Question: I have a situation like this:

I have layout like this:
'''
<LinearLayout
android:layout_width="match_parent"
android:layout_height="wrap_content"
android:orientation="horizontal" >
<RelativeLayout
android:layout_width="0dp"
android:layout_height="wrap_content"
android:layout_weight="0.6" >
<!-- using relativelayout I can match background size to content -->
<View
android:layout_width="wrap_content"
android:layout_height="wrap_content"
android:layout_alignBottom="@id/riderTable"
android:layout_alignLeft="@id/riderTable"
android:layout_alignRight="@id/riderTable"
android:layout_alignTop="@+id/riderTable"
android:background="@drawable/rider_opisowe" />
<TableLayout
android:id="@+id/riderTable"
android:layout_width="match_parent"
android:layout_height="wrap_content"
android:padding="2dp"
android:shrinkColumns="*" >
<TableRow
android:layout_width="match_parent"
android:layout_height="wrap_content" >
<!-- TextViews here -->
</TableRow>
<!-- more rows -->
</TableLayout>
</RelativeLayout>
<ImageView
android:id="@+id/imgPhoto"
android:layout_width="0dp"
android:layout_height="wrap_content"
android:layout_gravity="top"
android:layout_weight="0.4"
android:adjustViewBounds="true"
android:src="@drawable/myImage" />
</LinearLayout>
'''
And 60%/40% ratio is working, however imageview (white square) is not matching blue box height. I want the image container to have width of 40% of parent's, the same height as blue box and contain image.
Already tried this: <URL>
However simple example described there is just using one-color backgrounds, if I switch to images this is not working as expected. So putting it inside another linearLayout does not solve the problem.
Any help will be appreciated.
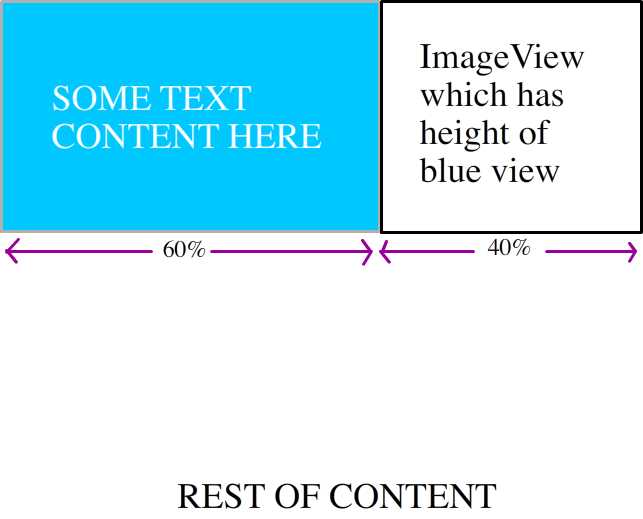
Answer: Change 'android:layout_height' from 'wrap_content' to 'match_parent' for your 'ImageView'.
'''
<ImageView
android:id="@+id/imgPhoto"
android:layout_width="0dp"
android:layout_height="match_parent"
android:layout_gravity="top"
android:layout_weight="0.4"
android:adjustViewBounds="true"
android:src="@drawable/myImage" />
'''